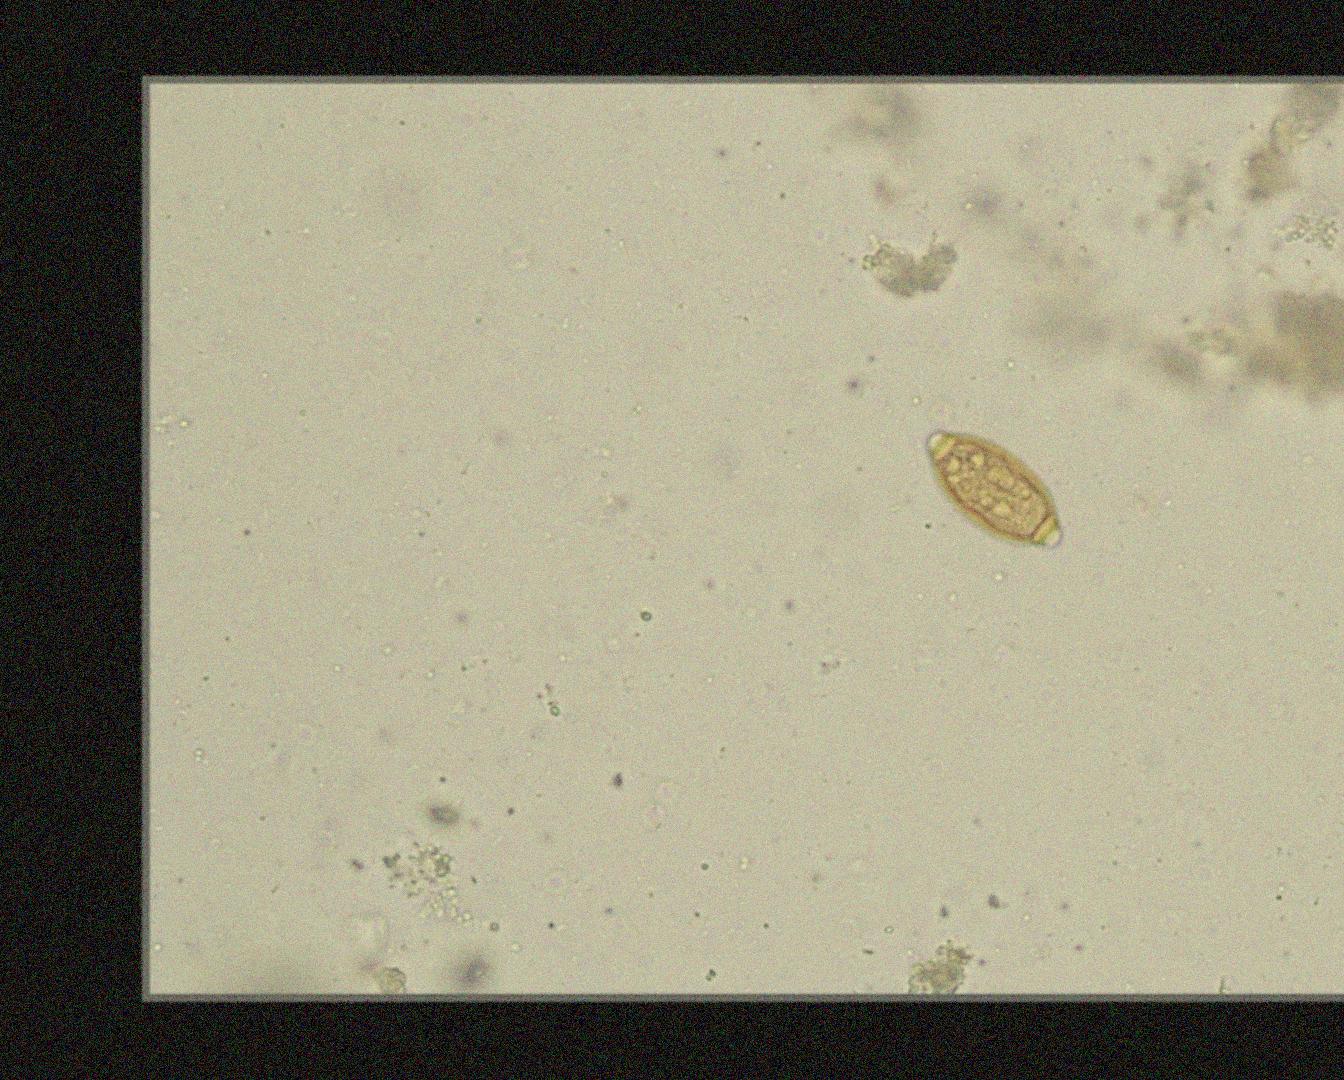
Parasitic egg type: Trichuris trichiura